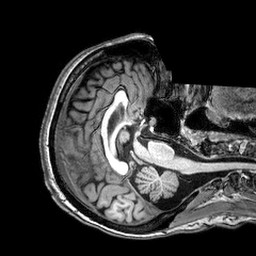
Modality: T1w
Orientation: axial
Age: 68
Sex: female
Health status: healthy
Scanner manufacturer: philips
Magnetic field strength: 3 T